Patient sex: M
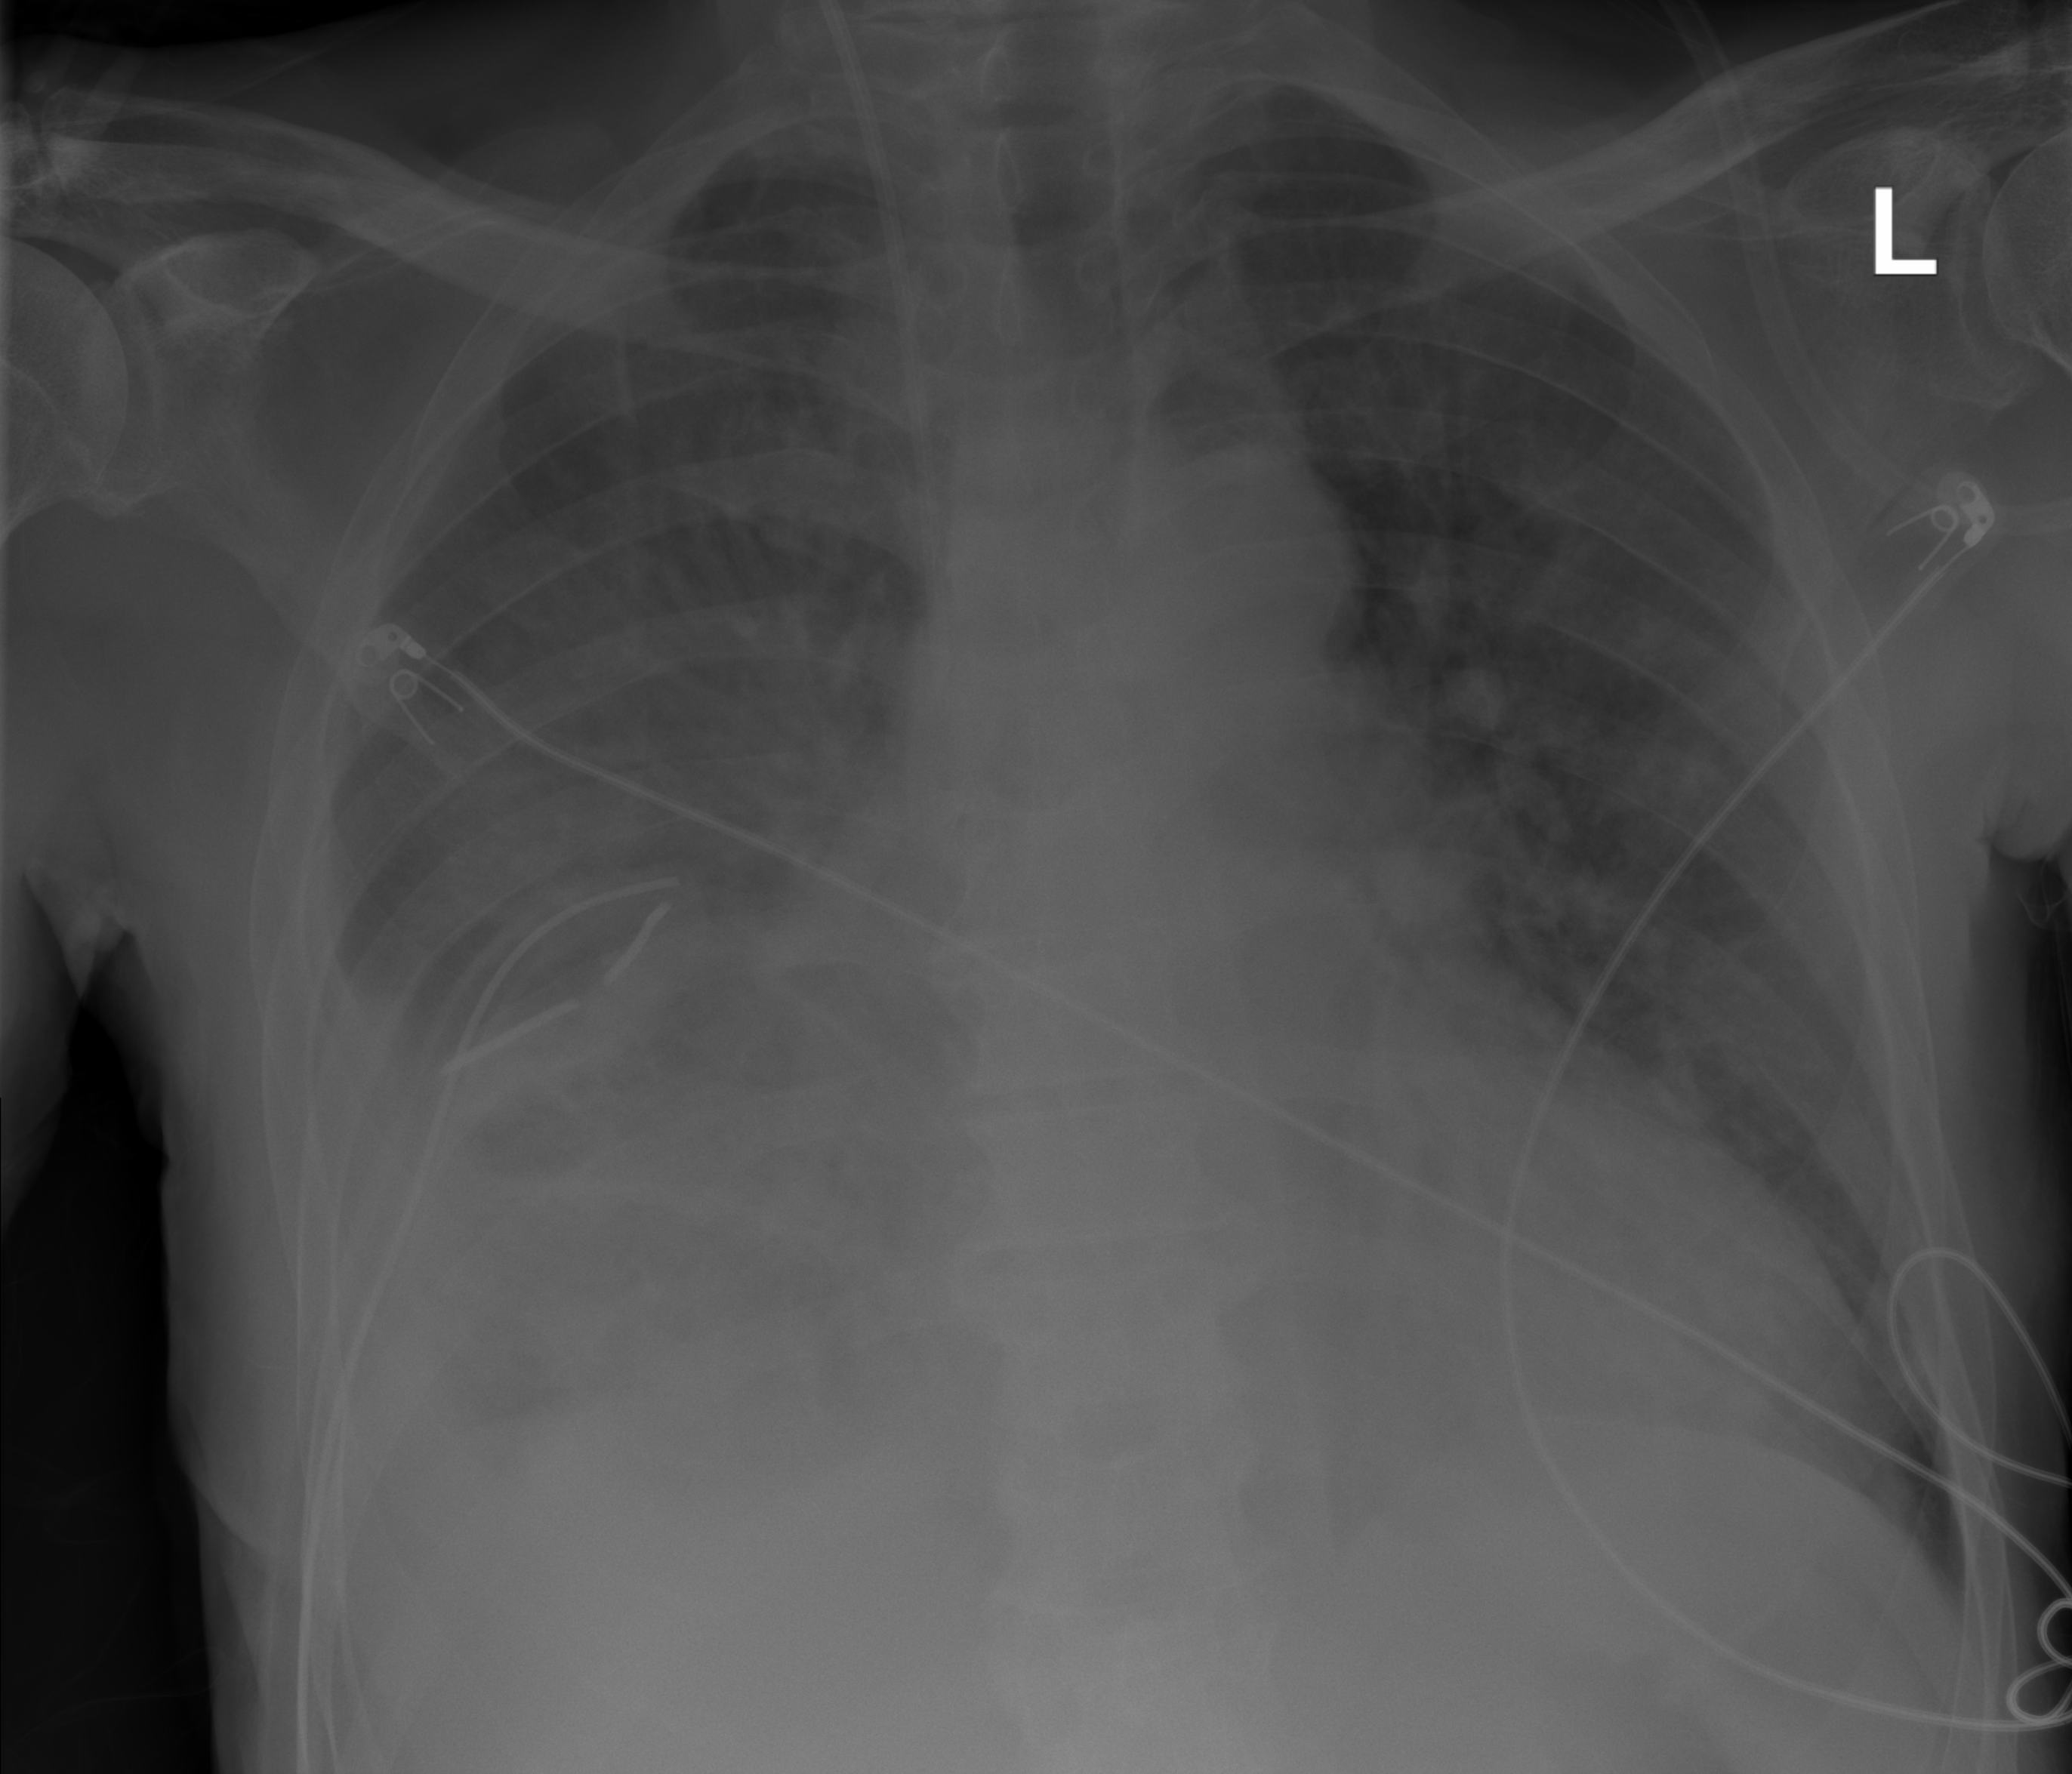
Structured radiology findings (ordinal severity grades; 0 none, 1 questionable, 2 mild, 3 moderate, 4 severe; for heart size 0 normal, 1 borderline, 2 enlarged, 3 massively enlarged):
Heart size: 1
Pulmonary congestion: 2
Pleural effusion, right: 2
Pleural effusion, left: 0
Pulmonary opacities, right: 2
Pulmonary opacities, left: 2
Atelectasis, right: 2
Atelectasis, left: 0